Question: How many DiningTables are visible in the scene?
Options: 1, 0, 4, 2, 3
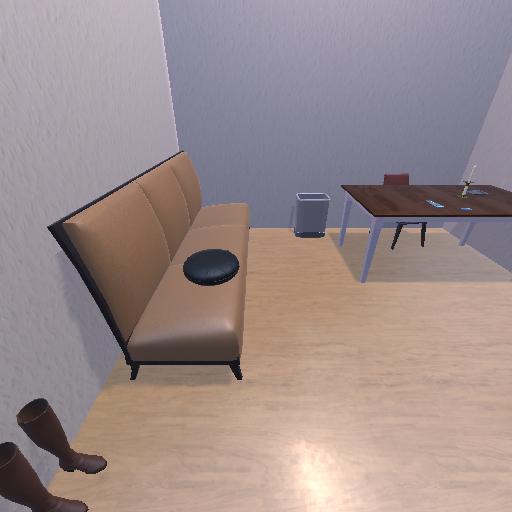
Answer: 1